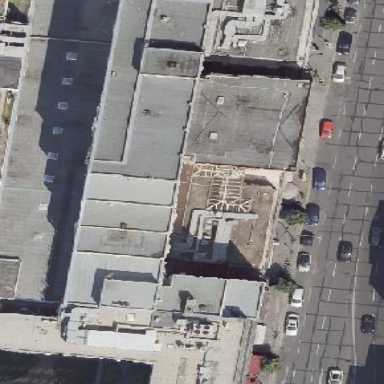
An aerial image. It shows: Part of the building is designated for commercial use.